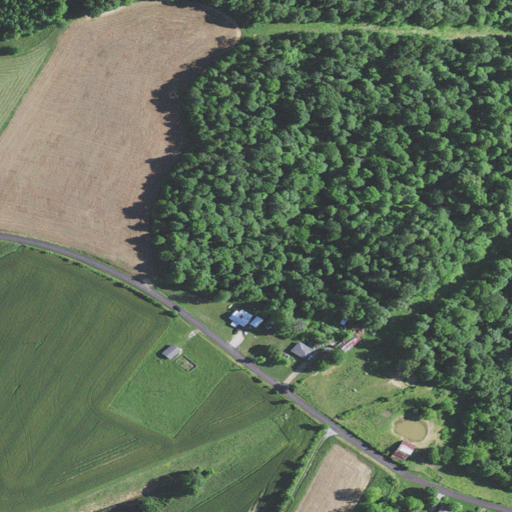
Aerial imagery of ridge(s) in Kentucky named Muldraugh Hill containing deciduous forest, pasture, open development, barren land, low intensity development, and mixed forest